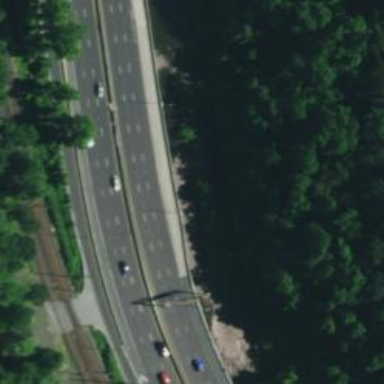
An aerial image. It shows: Motorway junction.